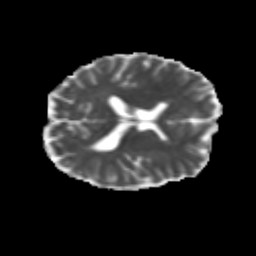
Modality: MD
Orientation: axial
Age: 22
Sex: male
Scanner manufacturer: siemens
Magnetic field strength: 3 T
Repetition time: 3.5 s
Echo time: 0.113 s